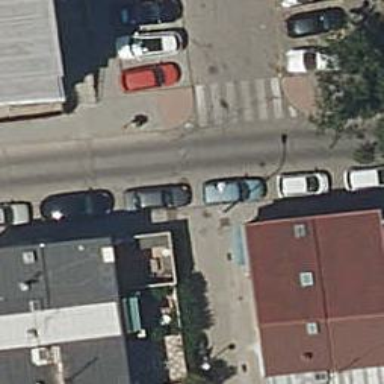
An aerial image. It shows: Living street.